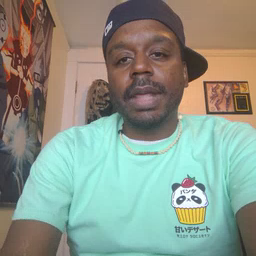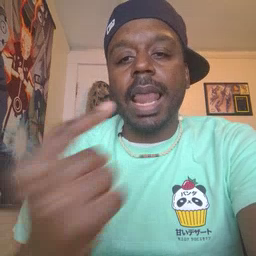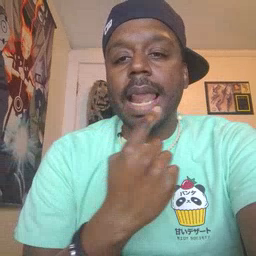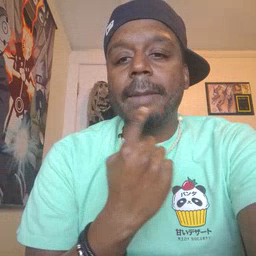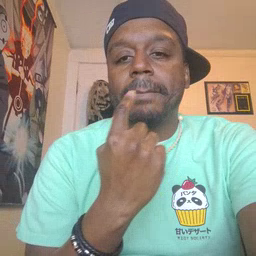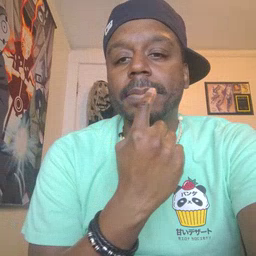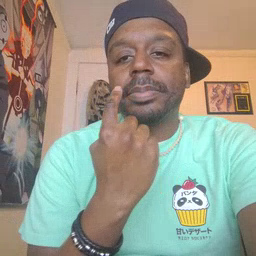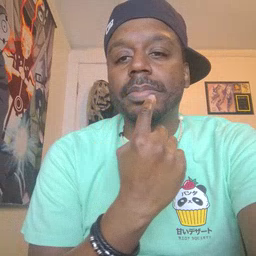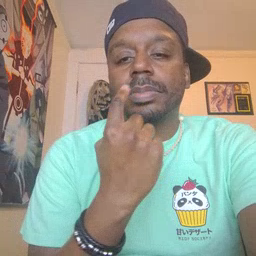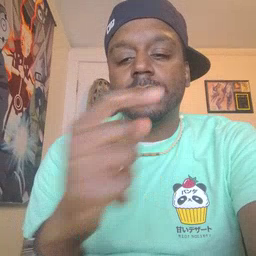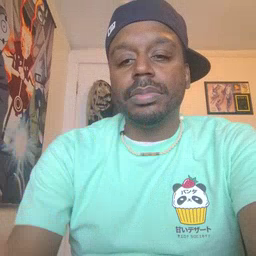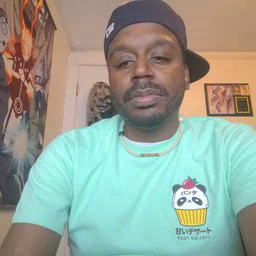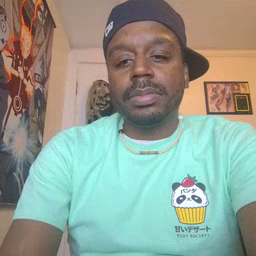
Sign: lips